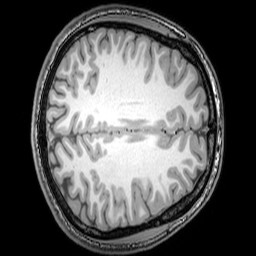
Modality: T1w
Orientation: axial
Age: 23
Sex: male
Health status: healthy
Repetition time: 0.081 s
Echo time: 0.037 s